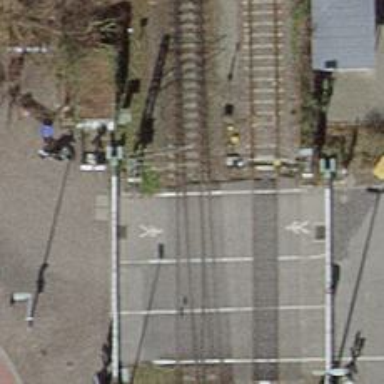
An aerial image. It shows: Level crossing with double half barrier.